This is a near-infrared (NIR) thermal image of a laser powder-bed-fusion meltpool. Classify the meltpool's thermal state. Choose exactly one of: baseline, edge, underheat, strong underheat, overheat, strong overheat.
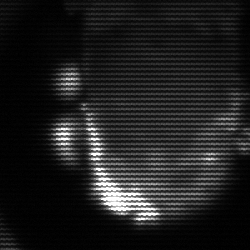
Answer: baseline